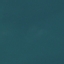
Land use / land cover: SeaLake